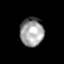
Tissue: skin
Cell type: Epithelial cells
Senescence score: 0.2723
Nuclear area (px): 657
Mean DAPI intensity: 154.865